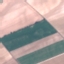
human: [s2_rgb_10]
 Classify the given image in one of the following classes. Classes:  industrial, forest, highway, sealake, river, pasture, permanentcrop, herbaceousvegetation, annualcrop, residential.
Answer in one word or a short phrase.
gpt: AnnualCrop